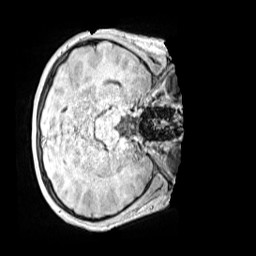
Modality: MP2RAGE
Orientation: axial
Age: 12
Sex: female
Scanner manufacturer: siemens
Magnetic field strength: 3 T
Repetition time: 4 s
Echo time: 0.00299 s